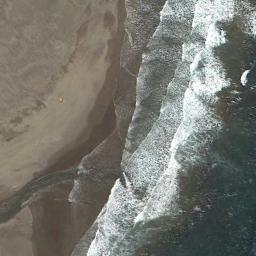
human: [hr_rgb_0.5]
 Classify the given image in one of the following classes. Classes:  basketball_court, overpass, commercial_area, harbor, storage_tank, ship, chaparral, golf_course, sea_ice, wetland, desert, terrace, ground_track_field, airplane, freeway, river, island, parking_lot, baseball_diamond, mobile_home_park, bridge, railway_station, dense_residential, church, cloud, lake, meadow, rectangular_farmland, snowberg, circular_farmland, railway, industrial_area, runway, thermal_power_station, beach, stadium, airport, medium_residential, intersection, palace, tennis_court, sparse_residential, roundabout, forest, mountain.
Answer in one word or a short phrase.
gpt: beach